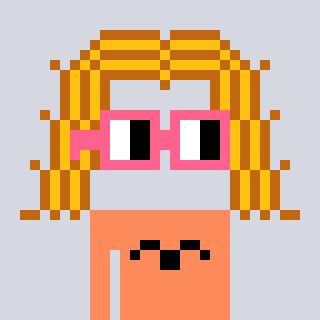
a pixel art character with square pink glasses, a hair-shaped head and a peachy-colored body on a cool background